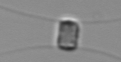
Label: Chaetoceros_similis